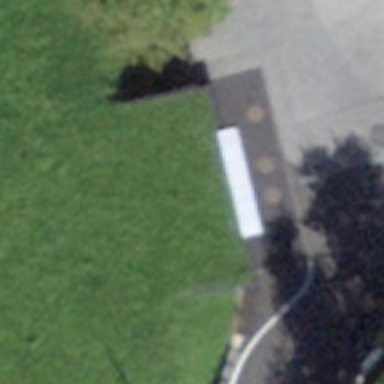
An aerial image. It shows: Fuel station.